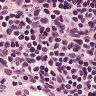
Metastatic tissue present: no